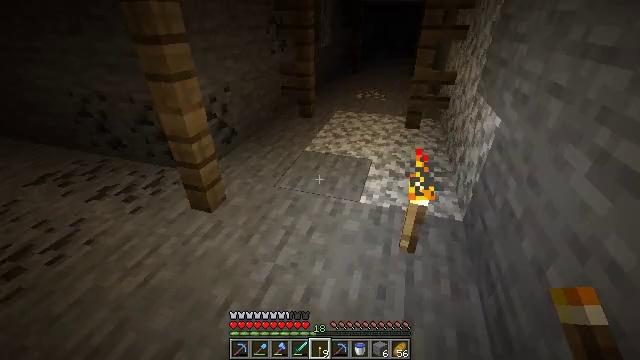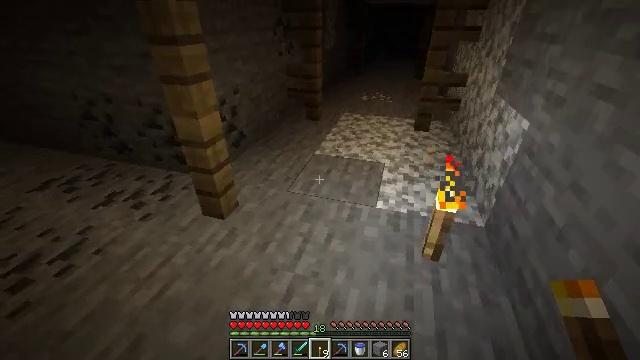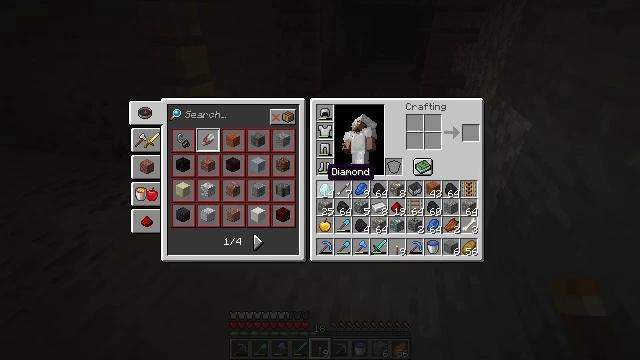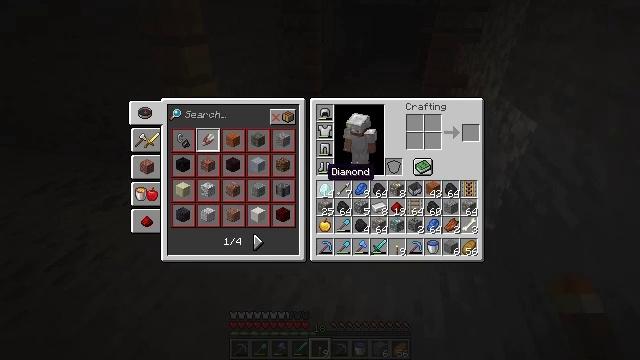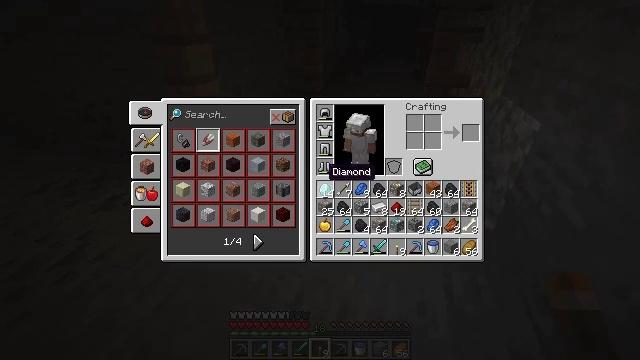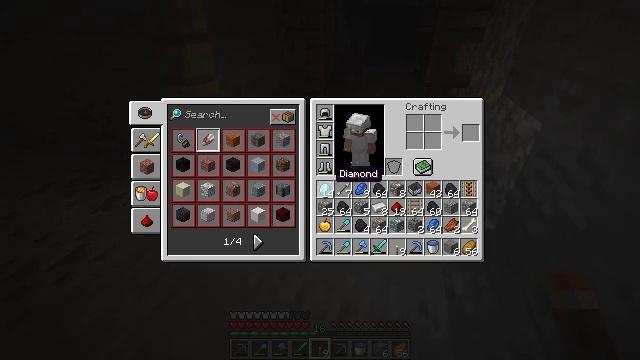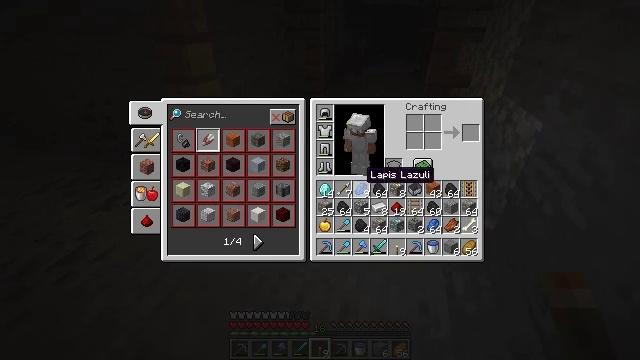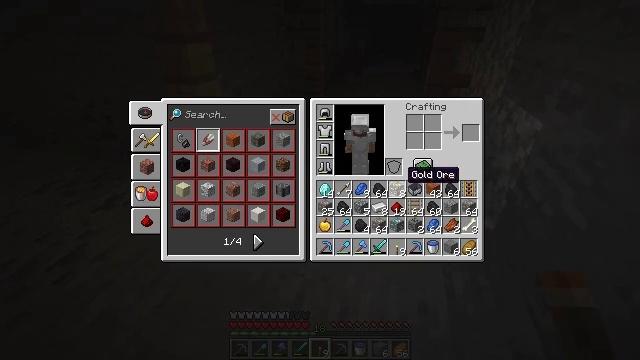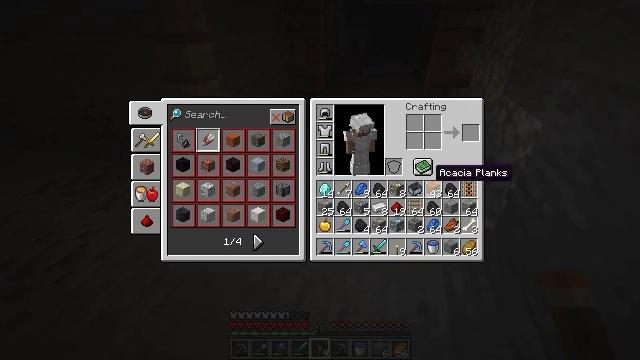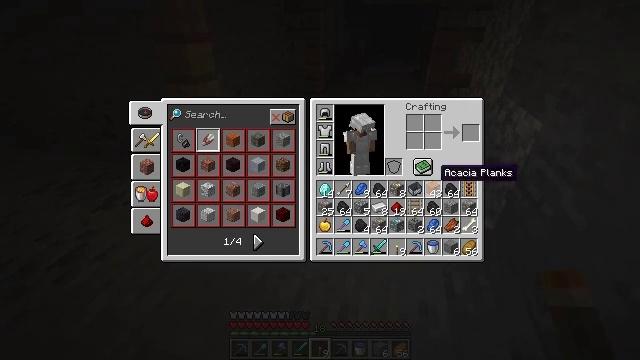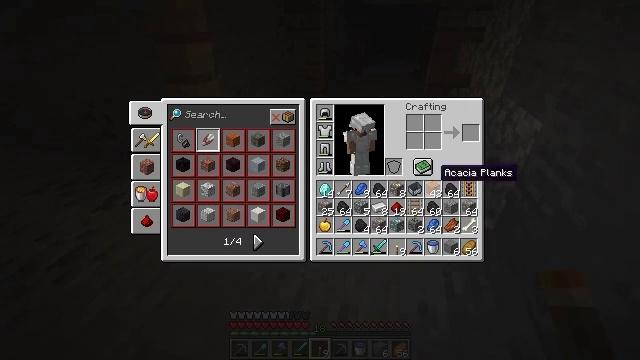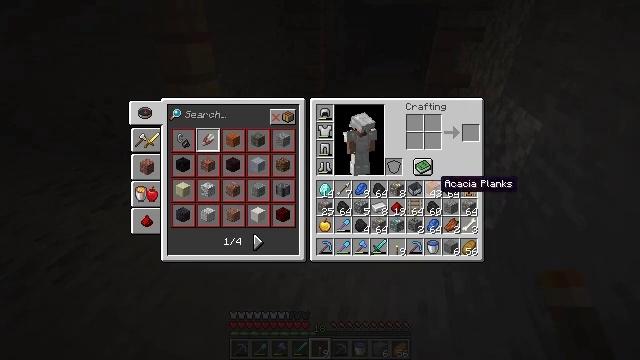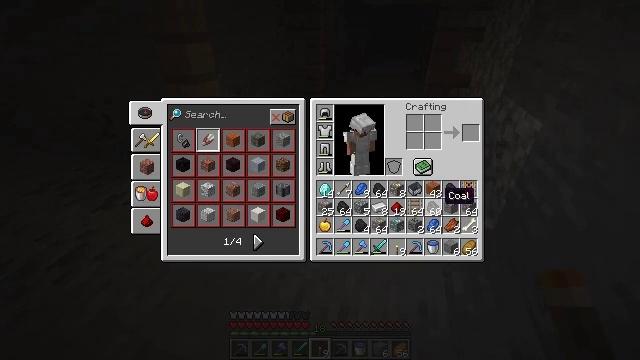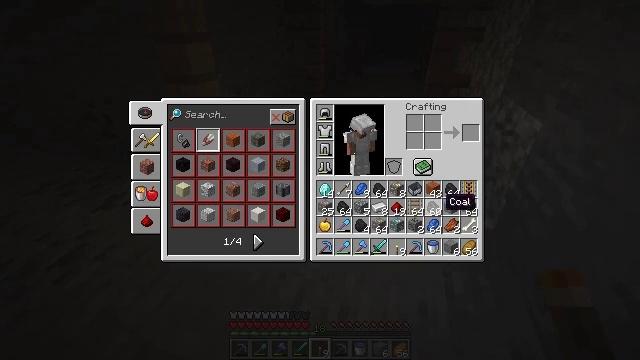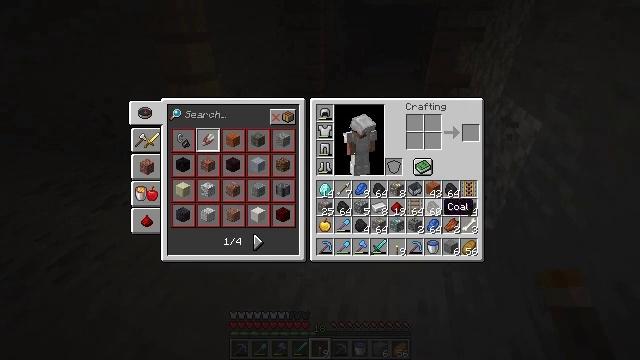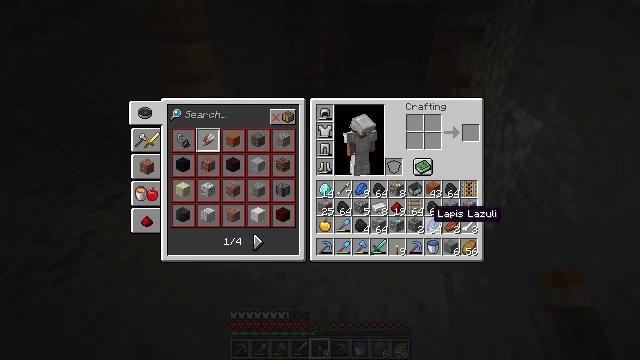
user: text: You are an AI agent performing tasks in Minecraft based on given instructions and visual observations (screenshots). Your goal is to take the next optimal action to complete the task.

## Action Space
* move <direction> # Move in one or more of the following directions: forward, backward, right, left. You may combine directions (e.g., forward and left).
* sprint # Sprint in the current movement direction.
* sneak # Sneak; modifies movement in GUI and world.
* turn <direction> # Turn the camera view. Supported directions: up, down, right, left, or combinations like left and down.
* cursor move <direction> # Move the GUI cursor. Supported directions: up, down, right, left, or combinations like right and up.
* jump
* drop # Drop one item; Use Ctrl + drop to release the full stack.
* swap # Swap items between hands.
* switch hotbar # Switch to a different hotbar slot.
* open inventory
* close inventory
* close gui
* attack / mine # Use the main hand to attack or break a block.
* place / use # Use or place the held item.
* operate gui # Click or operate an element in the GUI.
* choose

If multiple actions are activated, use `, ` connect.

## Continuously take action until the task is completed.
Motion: motion action
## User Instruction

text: Drop a coal ore.
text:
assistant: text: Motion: no_op
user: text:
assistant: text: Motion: open inventory
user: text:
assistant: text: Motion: open inventory
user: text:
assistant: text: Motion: open inventory
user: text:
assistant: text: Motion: cursor move right, open inventory
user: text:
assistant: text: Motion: cursor move right
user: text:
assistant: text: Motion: cursor move right
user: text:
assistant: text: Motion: cursor move right
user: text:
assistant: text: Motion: no_op
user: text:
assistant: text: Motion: no_op
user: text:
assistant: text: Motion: cursor move down
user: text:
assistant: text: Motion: cursor move down
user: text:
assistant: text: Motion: no_op
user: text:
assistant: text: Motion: no_op
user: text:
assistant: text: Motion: cursor move left and down
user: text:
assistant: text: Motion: cursor move left
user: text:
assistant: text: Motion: no_op
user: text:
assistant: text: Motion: no_op
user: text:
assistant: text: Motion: no_op
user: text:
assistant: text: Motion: no_op
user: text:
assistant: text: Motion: no_op
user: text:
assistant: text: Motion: no_op
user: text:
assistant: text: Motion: no_op
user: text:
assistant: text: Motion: no_op
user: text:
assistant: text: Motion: no_op
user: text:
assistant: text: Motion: no_op
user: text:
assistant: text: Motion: cursor move left
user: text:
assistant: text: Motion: no_op
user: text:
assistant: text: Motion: no_op
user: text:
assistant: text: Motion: no_op